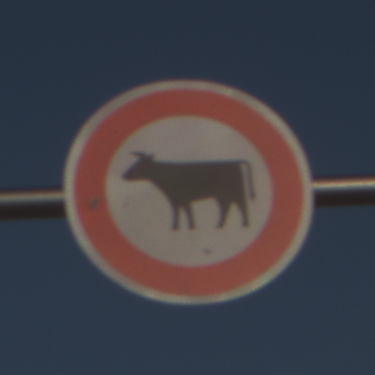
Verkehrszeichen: VerbotViehtrieb
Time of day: MorningAfternoon
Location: Outdoor (Nature)
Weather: PartlyCloudy
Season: NotSpecified
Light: Natural